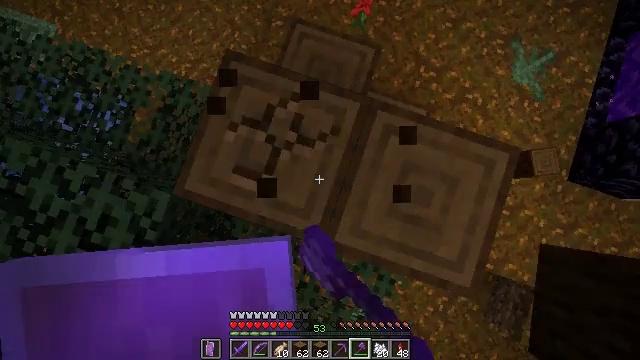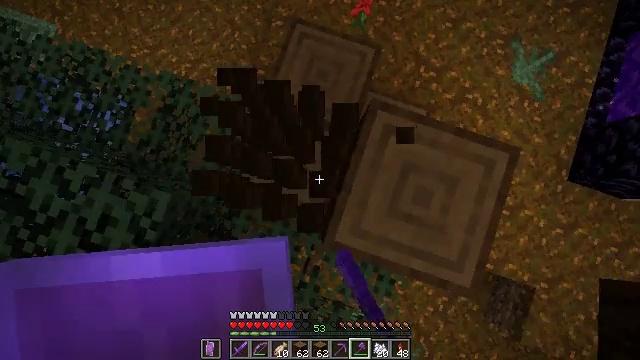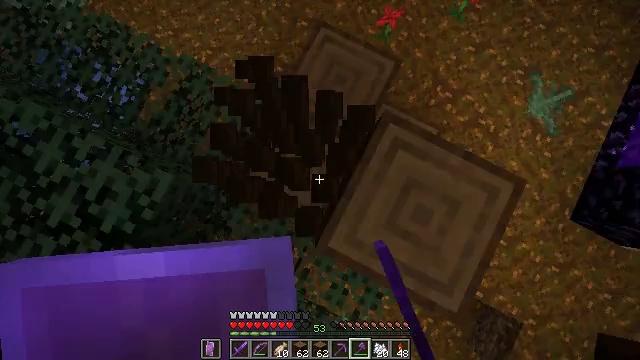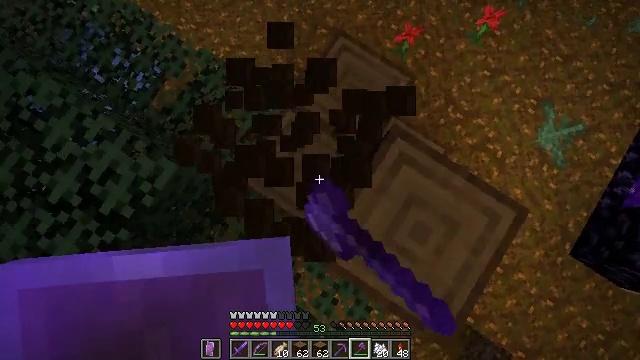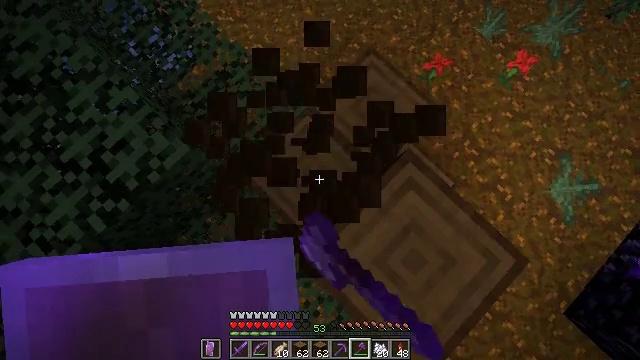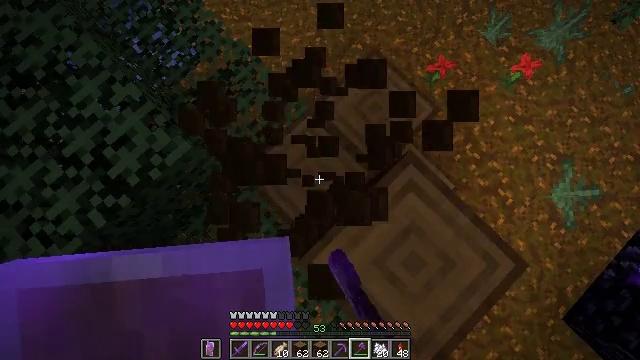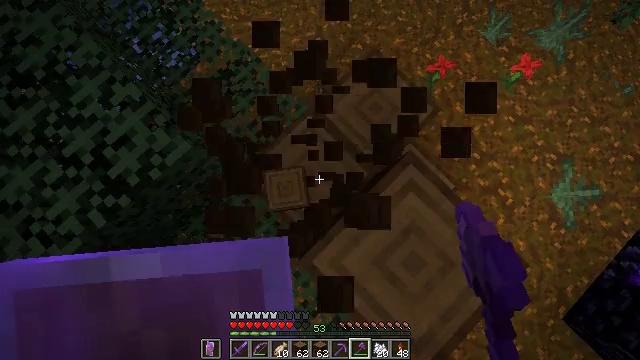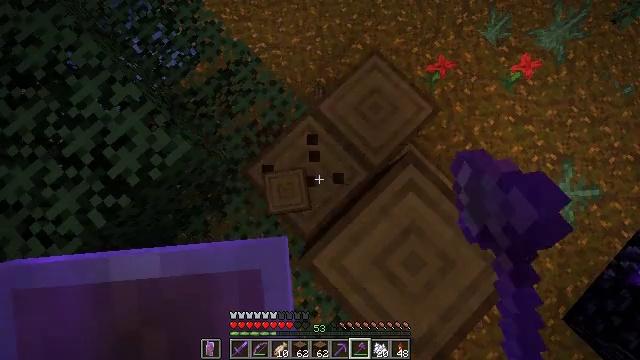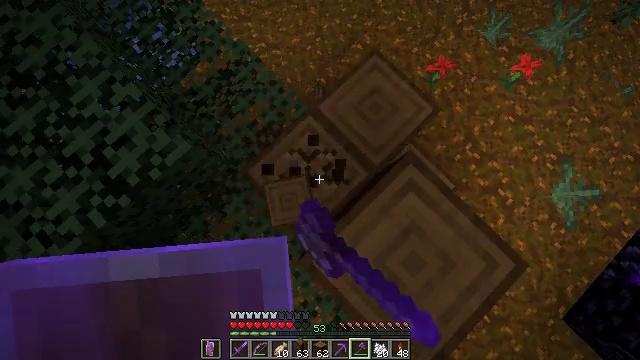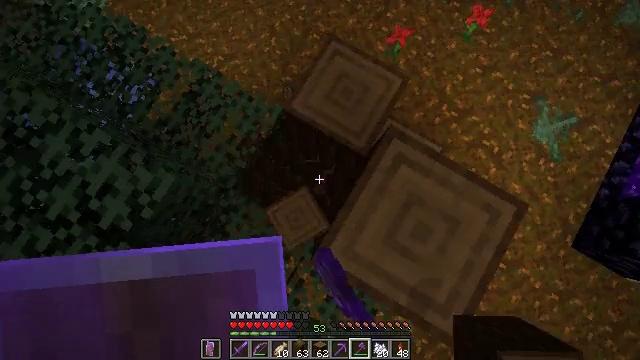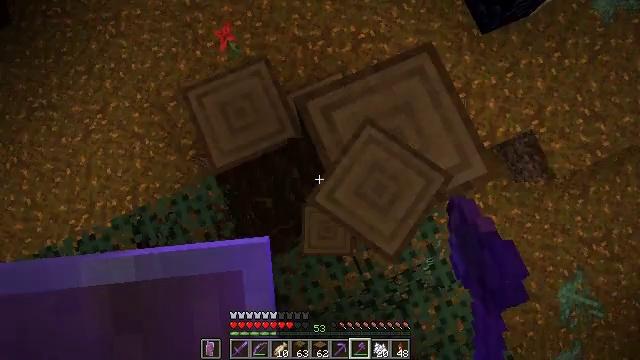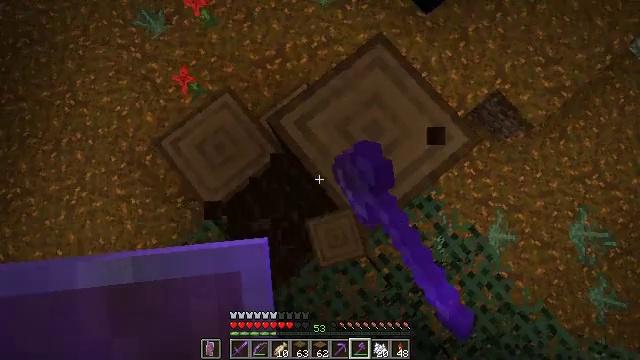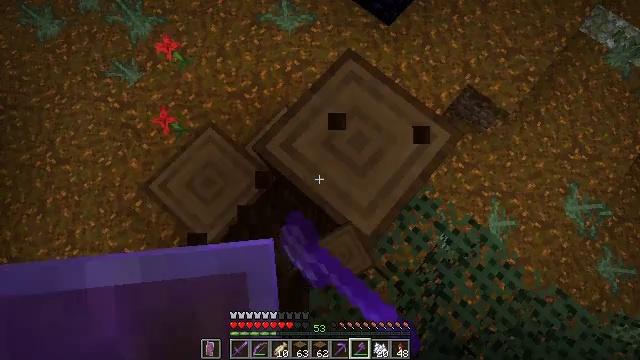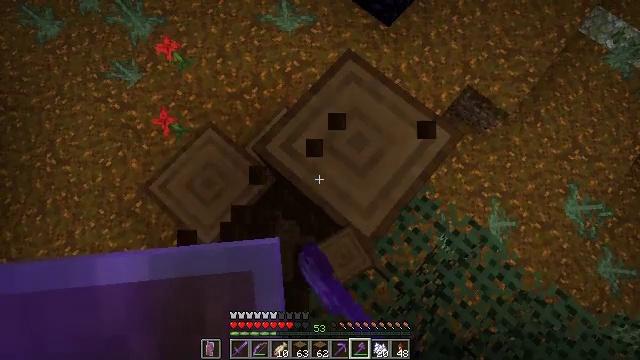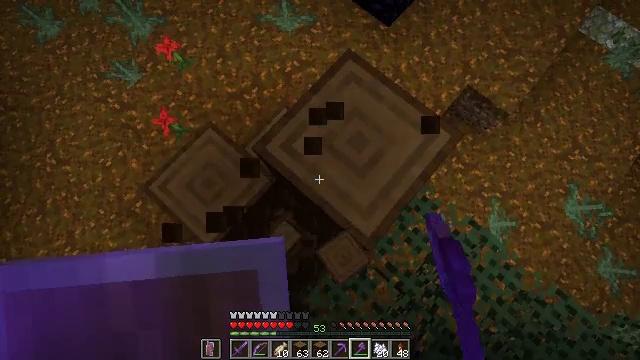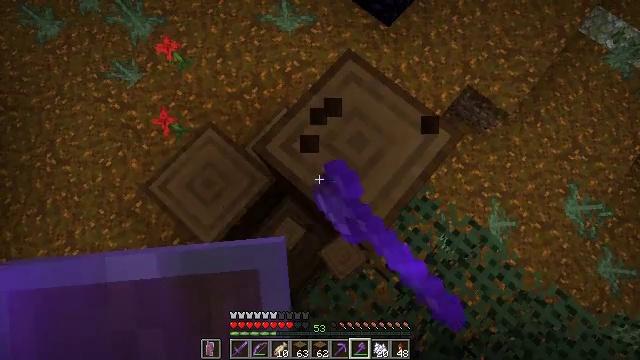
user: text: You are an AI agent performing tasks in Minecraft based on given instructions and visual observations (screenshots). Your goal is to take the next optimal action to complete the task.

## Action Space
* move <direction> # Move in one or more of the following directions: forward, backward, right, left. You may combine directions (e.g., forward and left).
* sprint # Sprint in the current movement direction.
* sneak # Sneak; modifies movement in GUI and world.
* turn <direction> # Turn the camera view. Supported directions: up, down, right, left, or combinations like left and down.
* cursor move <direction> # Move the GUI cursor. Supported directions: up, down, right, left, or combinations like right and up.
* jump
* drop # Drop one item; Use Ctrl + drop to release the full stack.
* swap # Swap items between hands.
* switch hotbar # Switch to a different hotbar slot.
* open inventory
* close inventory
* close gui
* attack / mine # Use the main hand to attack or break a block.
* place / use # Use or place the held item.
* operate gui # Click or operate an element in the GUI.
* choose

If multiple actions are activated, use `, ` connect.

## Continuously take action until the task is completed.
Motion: motion action
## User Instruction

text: Harvest the spruce log from a tree trunk.
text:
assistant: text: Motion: attack / mine
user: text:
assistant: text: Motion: turn left, attack / mine
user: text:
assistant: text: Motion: turn left and up, attack / mine
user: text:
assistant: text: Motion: turn left and up, attack / mine
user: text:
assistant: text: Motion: turn left, attack / mine
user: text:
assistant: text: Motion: attack / mine
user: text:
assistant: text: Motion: attack / mine
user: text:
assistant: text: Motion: attack / mine
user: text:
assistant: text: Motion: turn right and down, attack / mine
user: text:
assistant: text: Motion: turn right and down, attack / mine
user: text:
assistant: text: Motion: turn right and up, attack / mine
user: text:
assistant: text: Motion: turn right and up, attack / mine
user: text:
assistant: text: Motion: attack / mine
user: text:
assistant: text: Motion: attack / mine
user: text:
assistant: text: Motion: attack / mine
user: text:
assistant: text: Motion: attack / mine
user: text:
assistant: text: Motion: attack / mine
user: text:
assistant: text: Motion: turn left, attack / mine
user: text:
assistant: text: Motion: turn left and up, attack / mine
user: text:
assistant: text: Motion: turn left, attack / mine
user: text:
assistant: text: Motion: attack / mine
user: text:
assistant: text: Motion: attack / mine
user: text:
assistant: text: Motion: turn left, attack / mine
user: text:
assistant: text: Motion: turn left, attack / mine
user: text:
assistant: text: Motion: turn left, attack / mine
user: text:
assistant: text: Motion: turn left, attack / mine
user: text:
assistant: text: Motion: turn left, attack / mine
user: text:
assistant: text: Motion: turn left and up, attack / mine
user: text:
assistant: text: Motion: turn left and up, attack / mine
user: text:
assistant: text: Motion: turn left, attack / mine